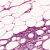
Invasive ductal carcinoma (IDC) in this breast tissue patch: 0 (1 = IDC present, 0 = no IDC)